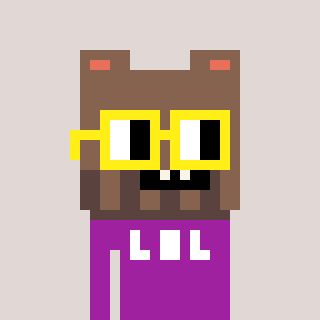
a pixel art character with square yellow glasses, a bear-shaped head and a magenta-colored body on a warm background